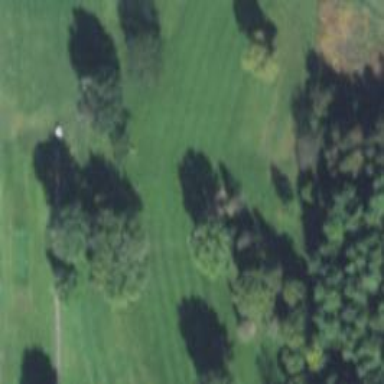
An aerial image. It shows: Golf hole.